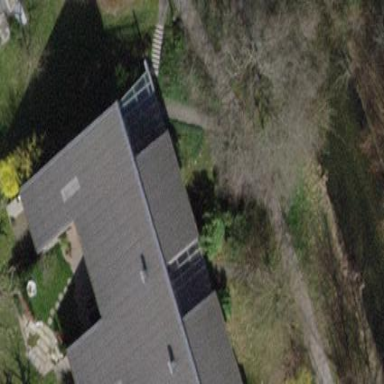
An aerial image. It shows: Terrace building.